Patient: sex F, age 28
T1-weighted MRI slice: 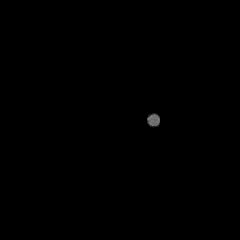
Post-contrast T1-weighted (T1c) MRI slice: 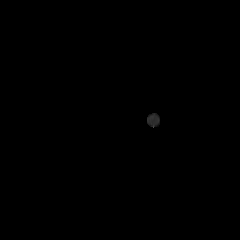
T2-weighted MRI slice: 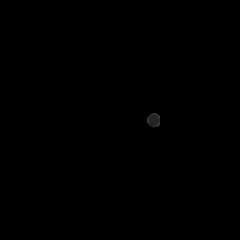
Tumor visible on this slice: no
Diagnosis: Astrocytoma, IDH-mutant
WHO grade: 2